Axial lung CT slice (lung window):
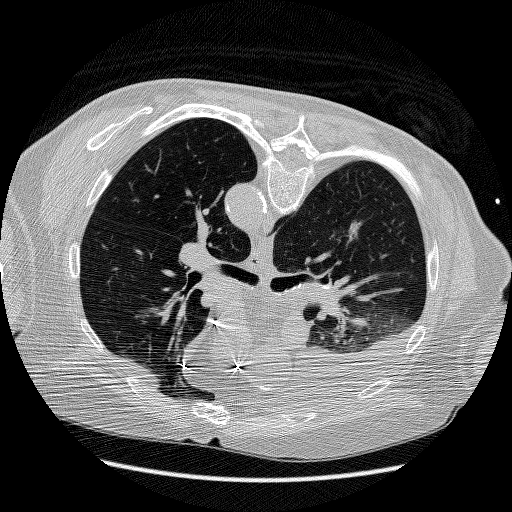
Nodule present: no